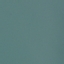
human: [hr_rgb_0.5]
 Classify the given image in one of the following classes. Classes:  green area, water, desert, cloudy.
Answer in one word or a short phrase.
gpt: water